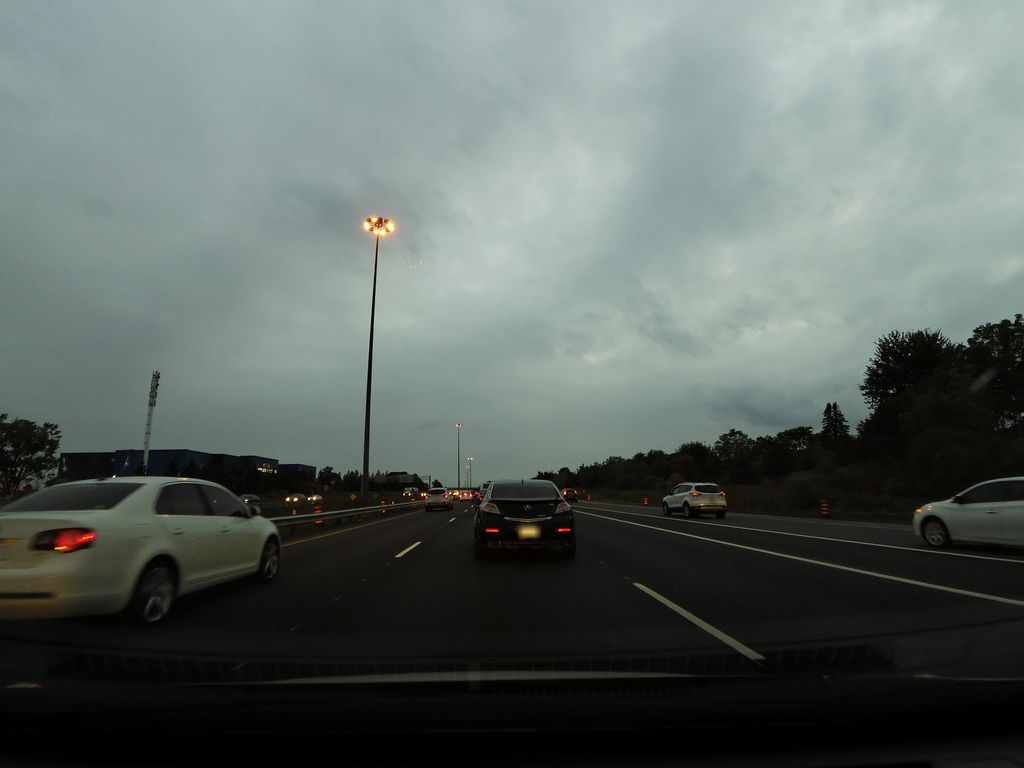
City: hamilton